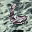
Label: 6